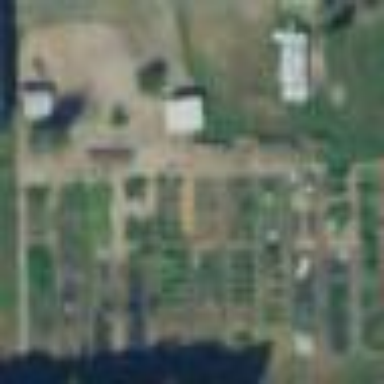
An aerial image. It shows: Allotments area.